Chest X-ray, PA view. Patient: 56 years old, sex M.
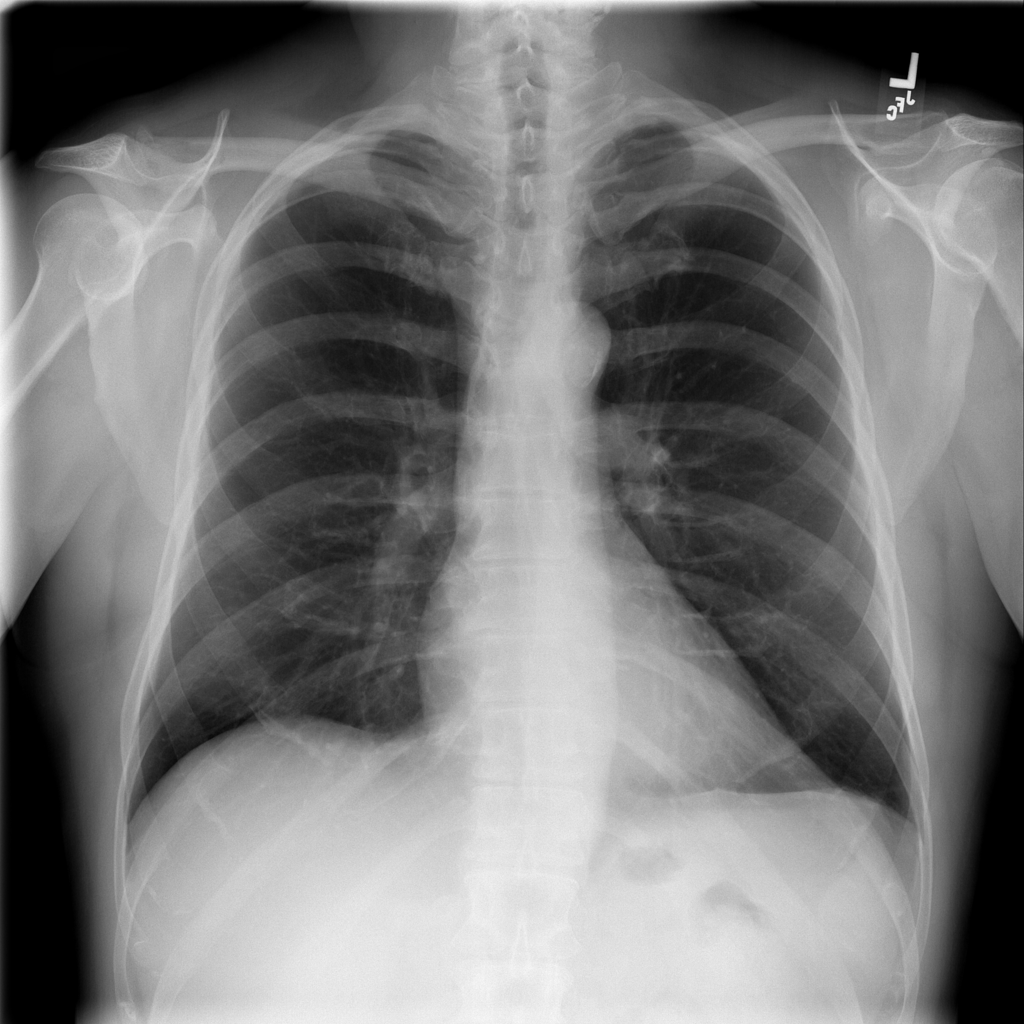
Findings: No Finding